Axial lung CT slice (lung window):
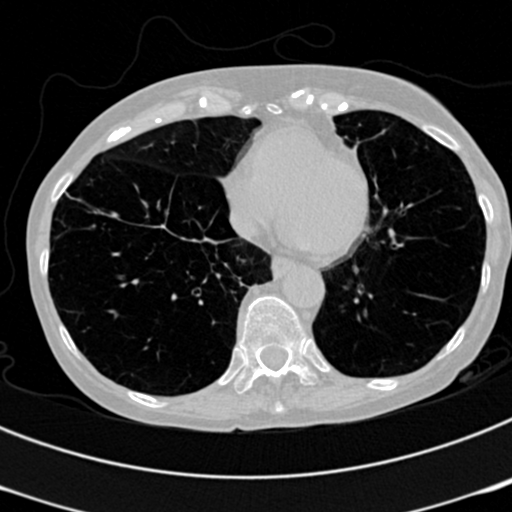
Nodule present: no